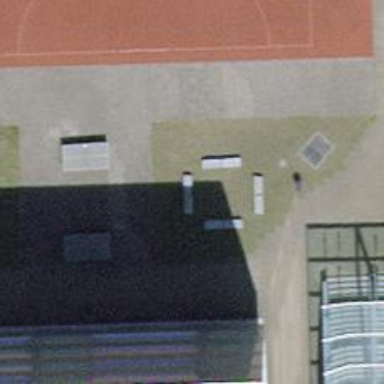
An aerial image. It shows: Bench.